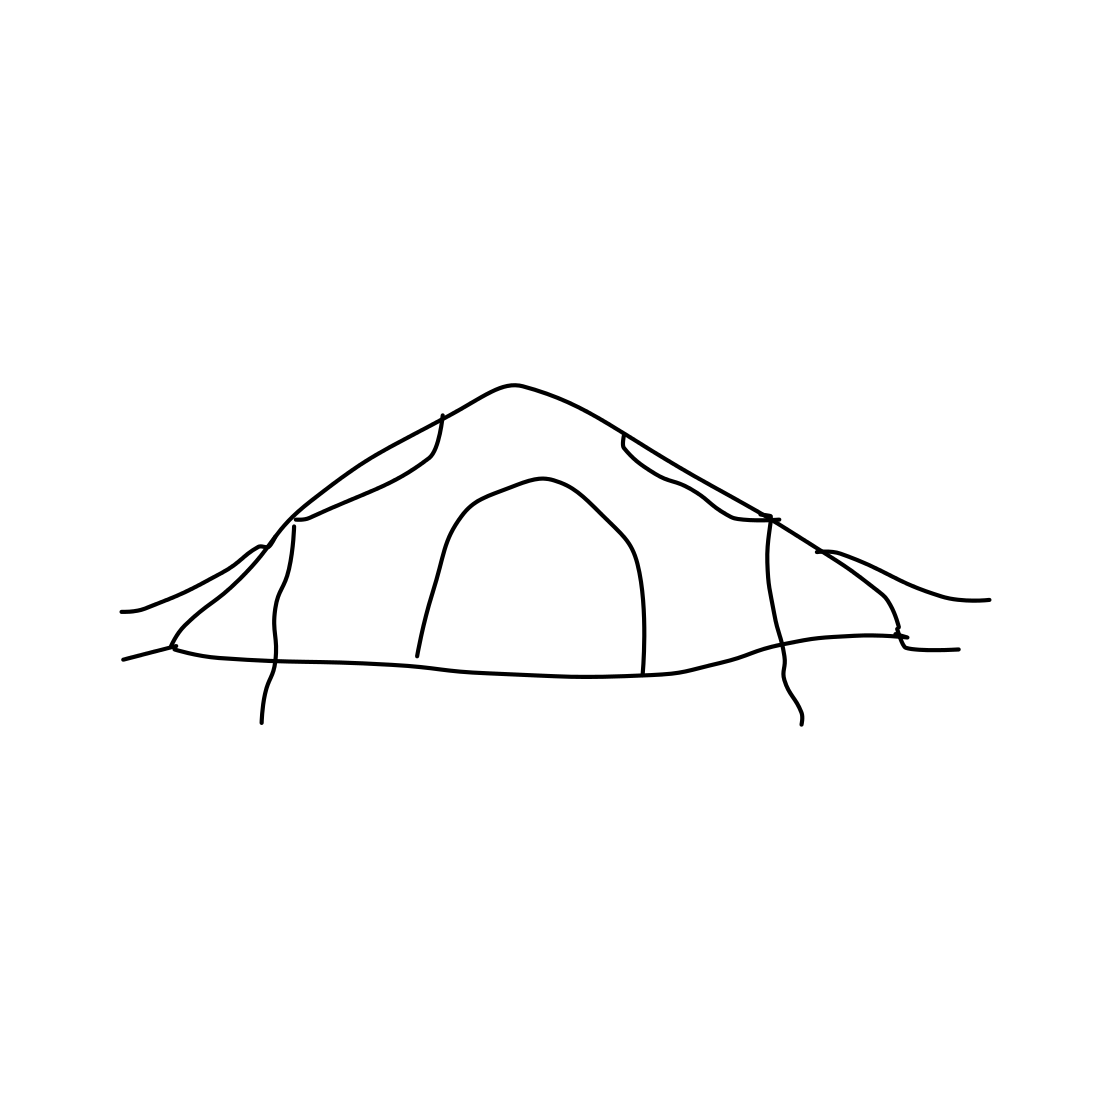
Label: tent